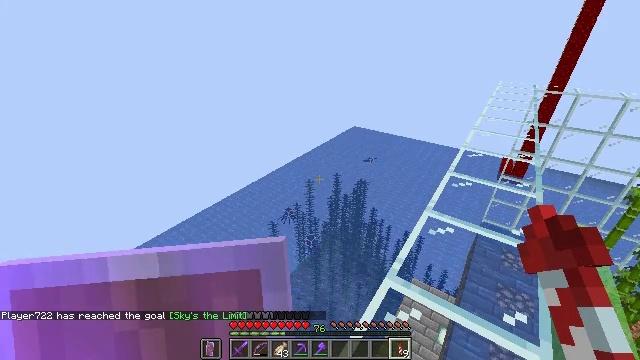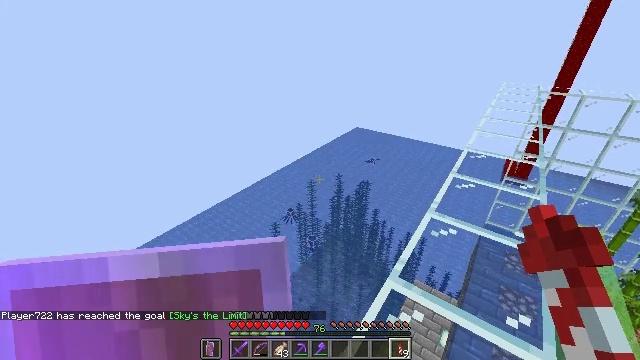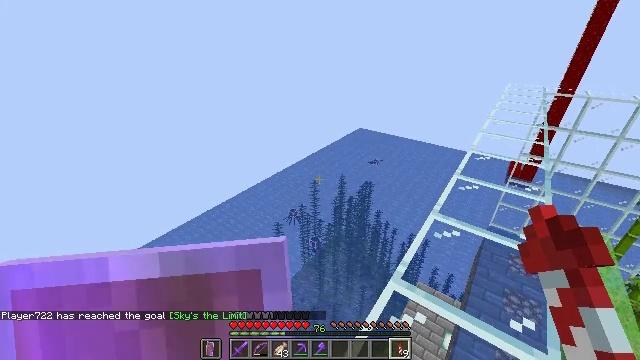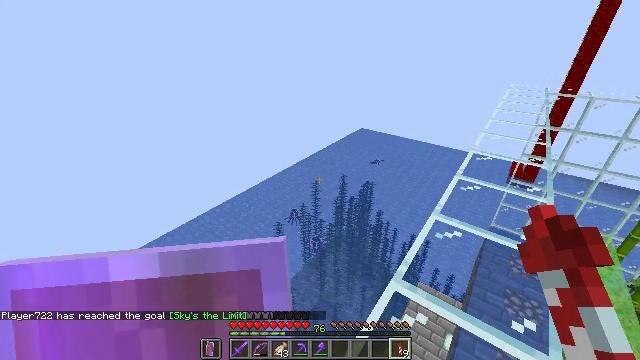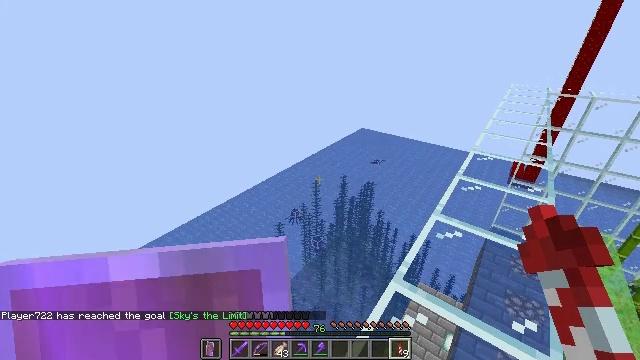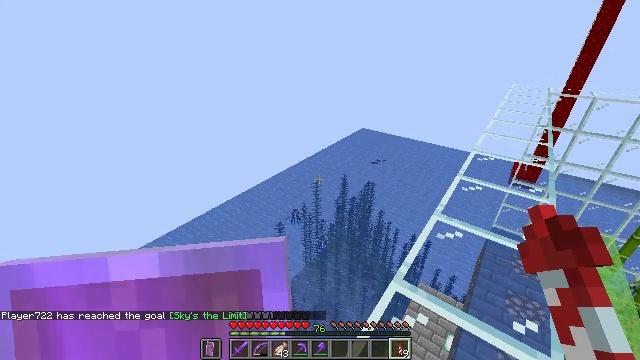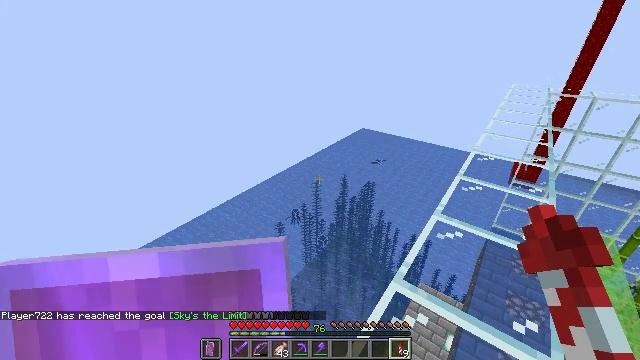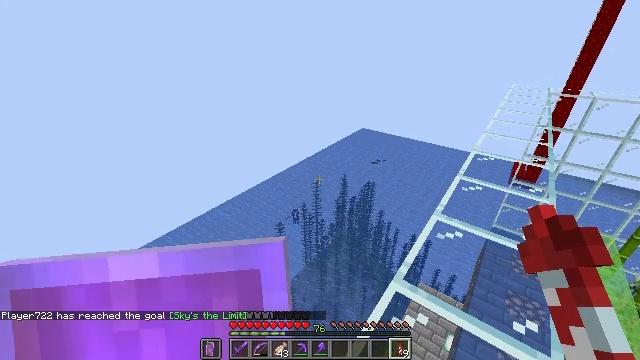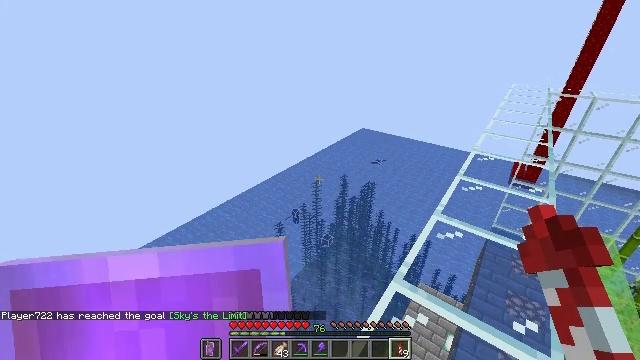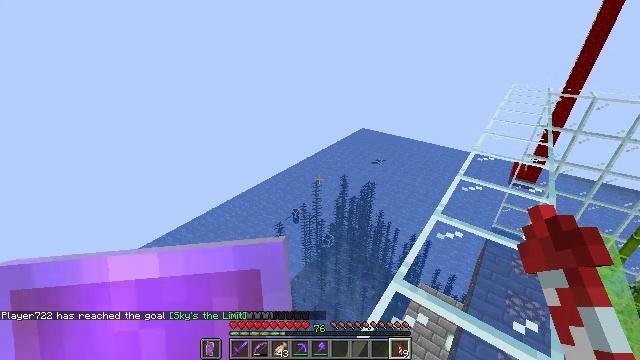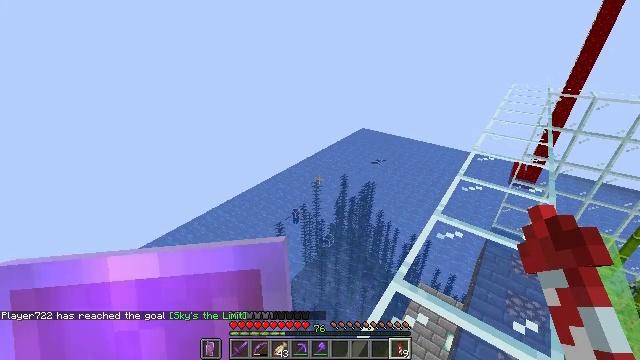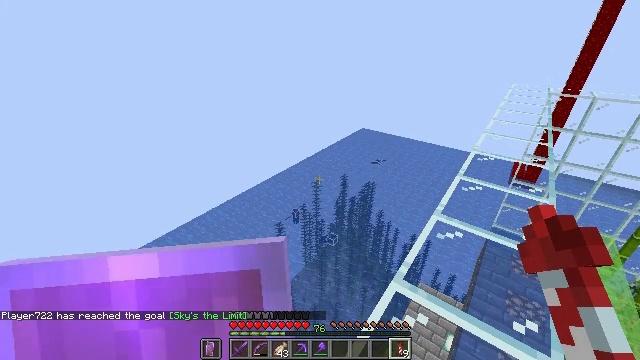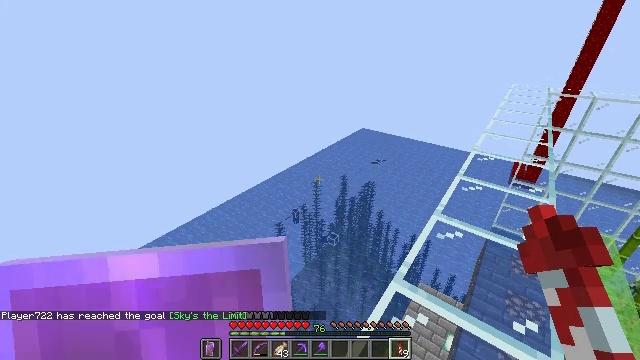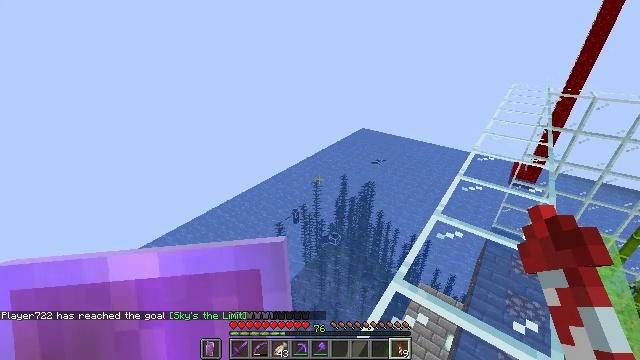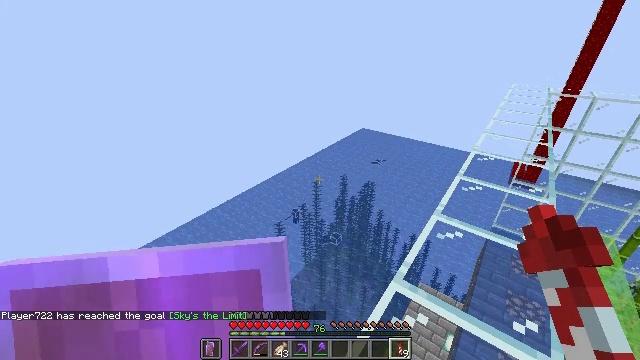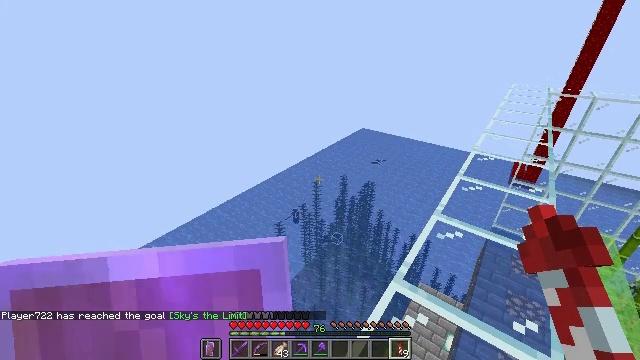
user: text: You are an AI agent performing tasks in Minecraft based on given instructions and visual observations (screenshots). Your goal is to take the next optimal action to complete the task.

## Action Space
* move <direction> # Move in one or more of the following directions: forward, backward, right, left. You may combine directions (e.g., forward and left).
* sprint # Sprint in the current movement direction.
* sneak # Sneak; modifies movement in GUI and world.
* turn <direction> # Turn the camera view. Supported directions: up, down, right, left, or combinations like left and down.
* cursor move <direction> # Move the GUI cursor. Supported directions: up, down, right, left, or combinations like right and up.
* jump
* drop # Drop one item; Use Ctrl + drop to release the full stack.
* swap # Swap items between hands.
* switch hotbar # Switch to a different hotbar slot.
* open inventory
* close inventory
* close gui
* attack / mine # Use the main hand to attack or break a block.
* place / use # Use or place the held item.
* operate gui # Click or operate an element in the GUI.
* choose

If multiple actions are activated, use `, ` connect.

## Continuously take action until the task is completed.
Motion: motion action
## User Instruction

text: Attack the jungle leaves to remove it.
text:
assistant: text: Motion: no_op
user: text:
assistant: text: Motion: no_op
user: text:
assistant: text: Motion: no_op
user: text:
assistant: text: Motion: no_op
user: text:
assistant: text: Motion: no_op
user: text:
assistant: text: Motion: no_op
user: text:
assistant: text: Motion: no_op
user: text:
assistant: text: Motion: no_op
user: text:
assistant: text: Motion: no_op
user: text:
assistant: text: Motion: no_op
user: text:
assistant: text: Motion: no_op
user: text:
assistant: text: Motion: no_op
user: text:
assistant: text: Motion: no_op
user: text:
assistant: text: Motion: no_op
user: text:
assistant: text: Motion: no_op
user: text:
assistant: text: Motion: no_op
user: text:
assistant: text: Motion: no_op
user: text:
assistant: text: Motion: no_op
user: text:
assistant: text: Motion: no_op
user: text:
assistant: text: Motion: no_op
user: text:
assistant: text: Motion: no_op
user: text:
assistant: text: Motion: no_op
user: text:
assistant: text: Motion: no_op
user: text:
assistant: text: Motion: turn left
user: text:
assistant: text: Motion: no_op
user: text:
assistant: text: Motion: no_op
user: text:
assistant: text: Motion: no_op
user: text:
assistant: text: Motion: no_op
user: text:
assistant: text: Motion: no_op
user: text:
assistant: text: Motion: no_op